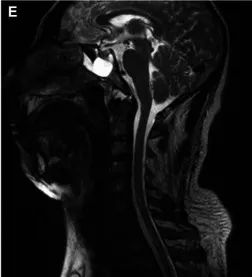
(D-F) Spinal MRI of the patient in case 2 indicated longitudinal linear abnormity with long T2 signal in the cervical and thoracic spinal cord and was not enhanced on the contrast-enhanced scan (2 months after onset).
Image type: radiology (mri)